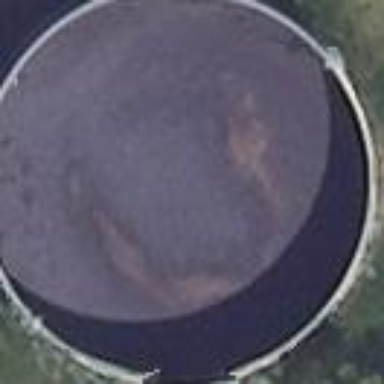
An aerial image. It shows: Storage tank building.